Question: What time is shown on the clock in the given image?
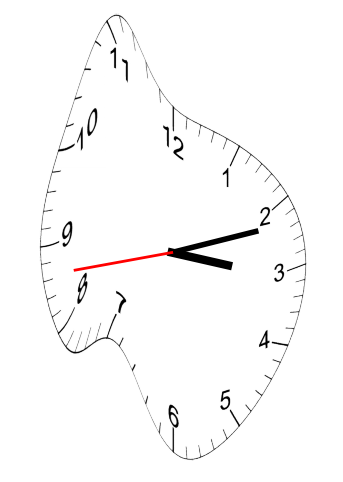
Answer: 03:11:43